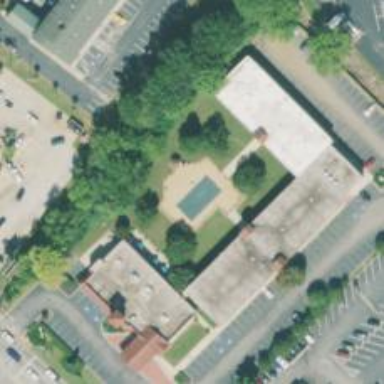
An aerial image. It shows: Swimming pool located in leisure land.